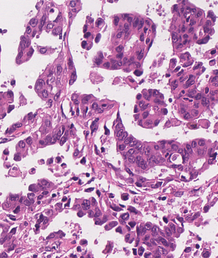
Tumor epithelial tissue: yes
Tumor-associated stroma tissue: yes
Normal tissue: no